Field crop: maize
Growth stage: 2
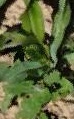
Species: maize